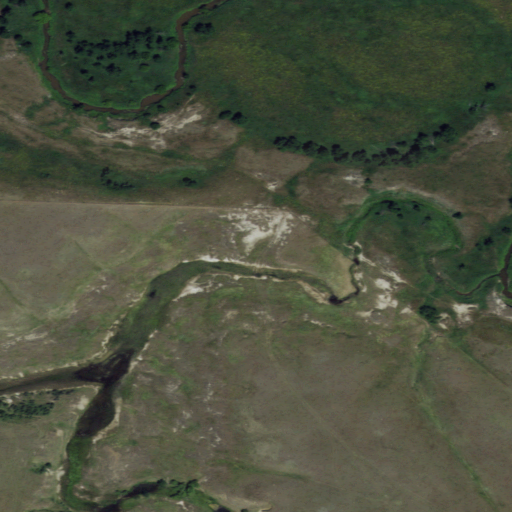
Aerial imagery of valley in South Dakota named Boggy Draw containing grassland and pasture